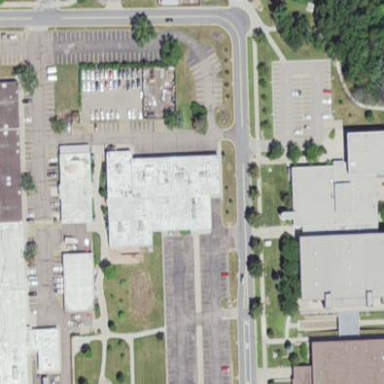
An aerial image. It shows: College building.